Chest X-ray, AP view. Patient: 48 years old, sex M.
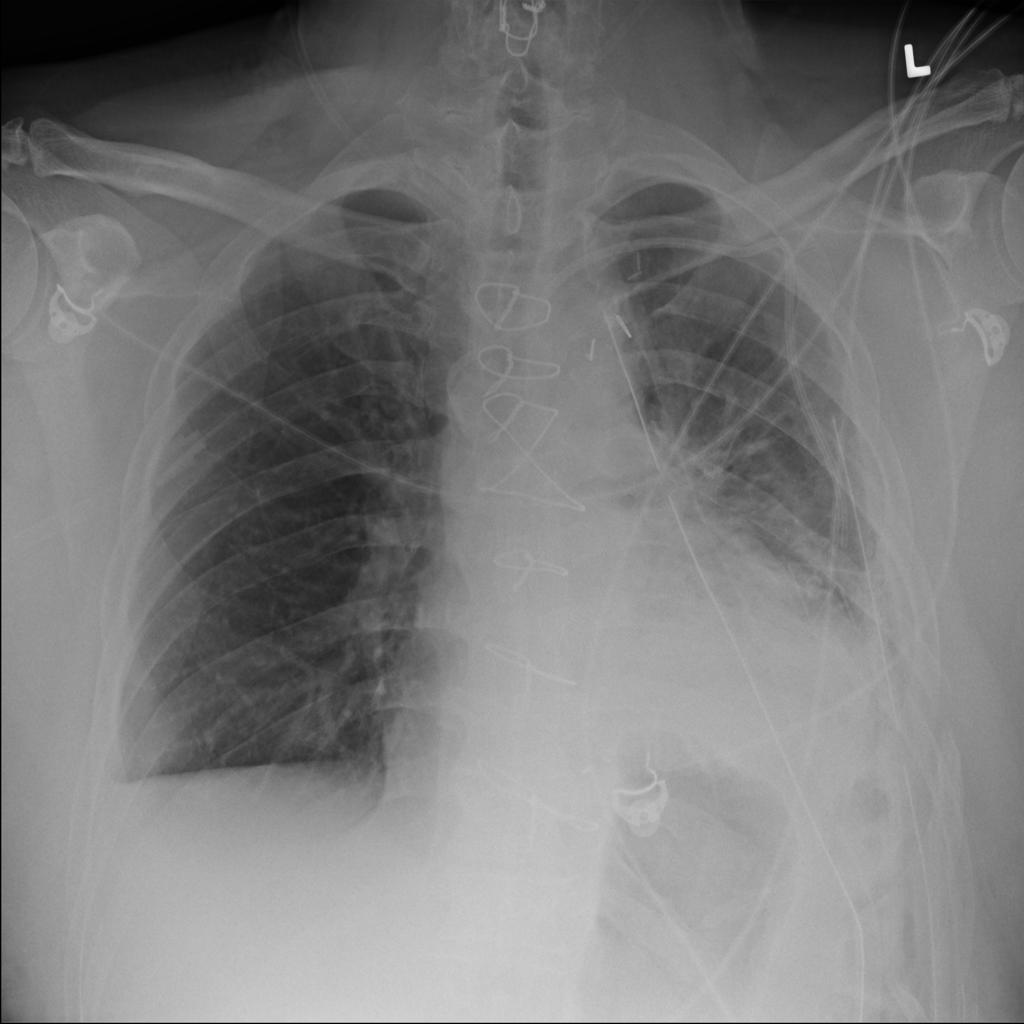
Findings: Atelectasis